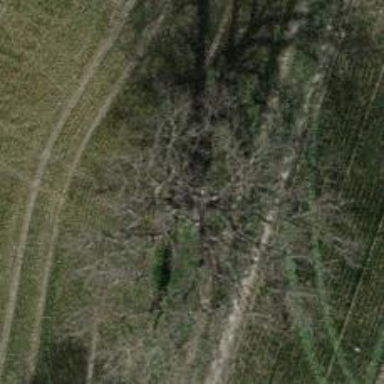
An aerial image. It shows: Single tag "natural: tree."